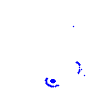
Particle: electron